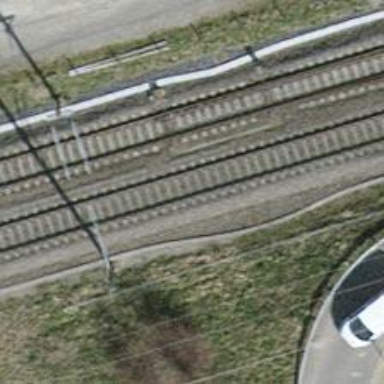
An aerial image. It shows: Railway switch.